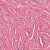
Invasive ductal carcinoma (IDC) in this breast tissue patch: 1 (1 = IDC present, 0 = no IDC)